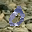
Label: 0